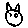
Label: cat